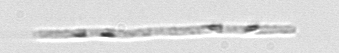
Label: Leptocylindrus